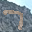
Label: 7